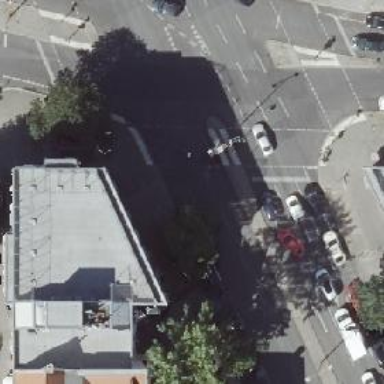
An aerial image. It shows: Footway located on traffic island.